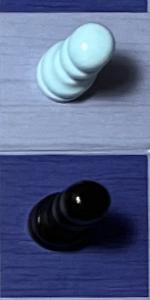
Label: Pawn_Black